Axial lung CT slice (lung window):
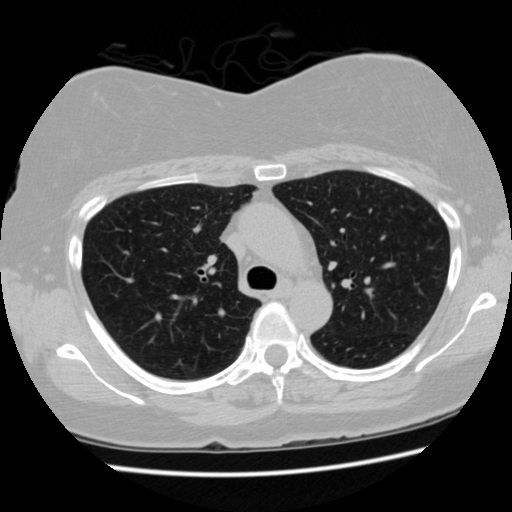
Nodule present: no